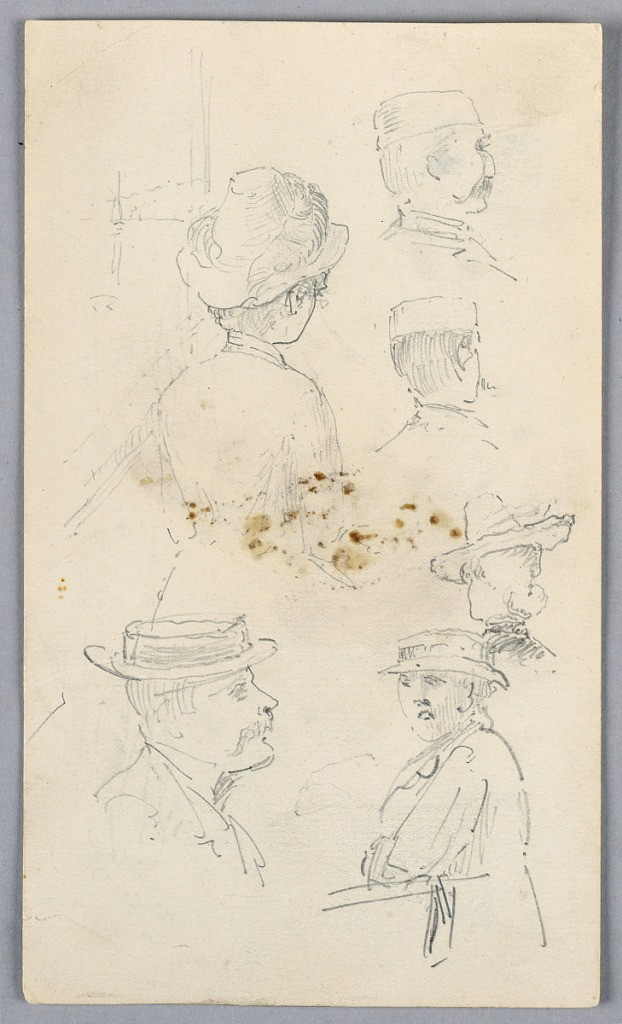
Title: Sketches of Heads
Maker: Arnold William Brunner, American, 1857–1925
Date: ca. 1883
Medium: Graphite on paper; verso: green paper
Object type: Drawing
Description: Sketches of women and men in hats. Top, sketches of heads drawn from behind. Bottom, sketches of heads drawn in profile.